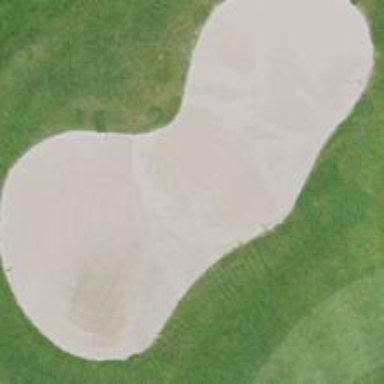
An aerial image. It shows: Sand bunker on golf course.